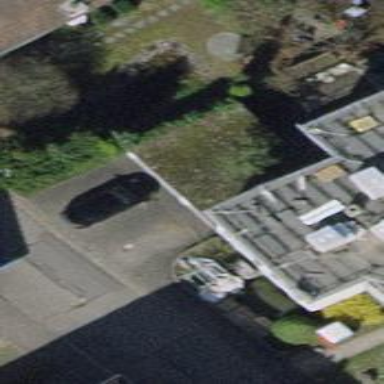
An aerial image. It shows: Group of garages.